Question: I am working on a custom spinner, I already understand how to use an ArrayAdapter in order to customise the layout of the custom popup.
The issue I am having however is that I do not want to show the default spinner on my UI instead I want to show an image, then this image will changed based on the item that has been selected, the image would look something like below:

Further to this, is there a way that I can use wrap_content, but to wrap it based on this image size rather than the default spinner size?
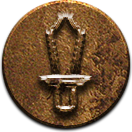
Answer: If I understood correctly, you want one layout for the value shown in the Spinner proper (layoutA), and a different one (layoutB) for the spinner option views in the popup window?
If that's the case, then it's very simple: in the adapter's constructor, pass layoutA. And then call 'setDropDownViewResource()' with layoutB.
Alternatively, if you have a custom adapter class, you can achieve the same result by overriding 'getView()' and 'getDropDownView()' respectively.
Setting the spinner's height to 'WRAP_CONTENT' should work in this scenario (although I haven't tested that particular bit).